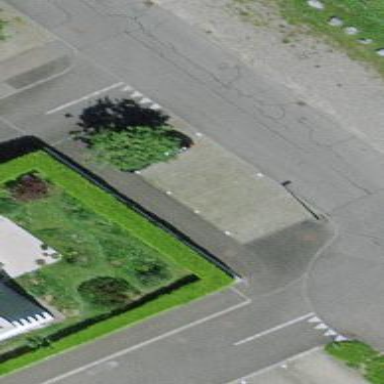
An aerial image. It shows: Street-side parking area with asphalt surface.